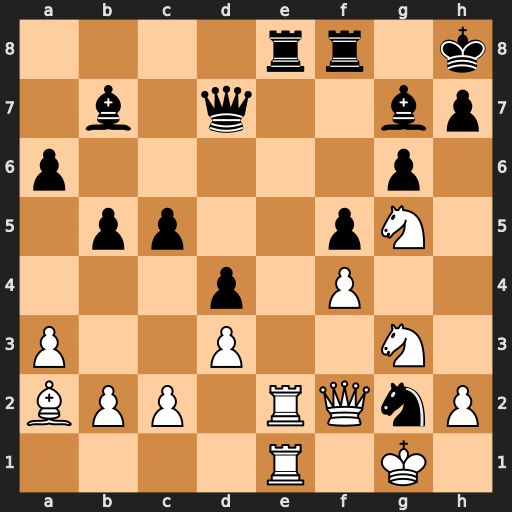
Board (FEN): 4rr1k/1b1q2bp/p5p1/1pp2pN1/3p1P2/P2P2N1/BPP1RQnP/4R1K1
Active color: w
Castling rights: -
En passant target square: -
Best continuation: Rxe8